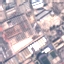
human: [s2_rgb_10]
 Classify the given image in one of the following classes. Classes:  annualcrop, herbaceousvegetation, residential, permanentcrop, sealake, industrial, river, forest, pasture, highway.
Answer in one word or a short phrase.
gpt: Industrial